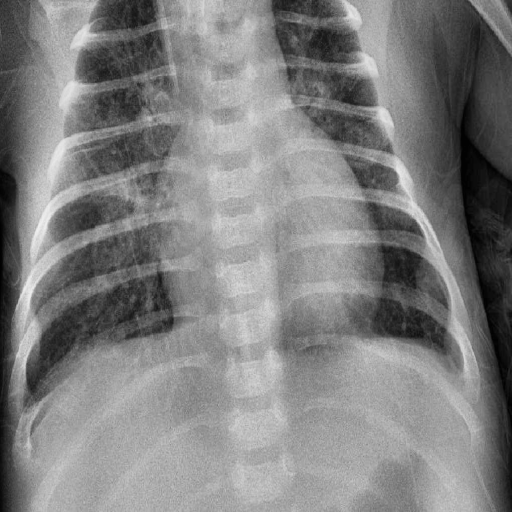
Finding: PNEUMONIA